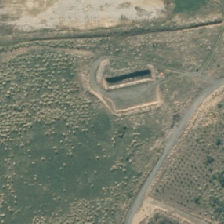
Land cover: low_producing_grassland